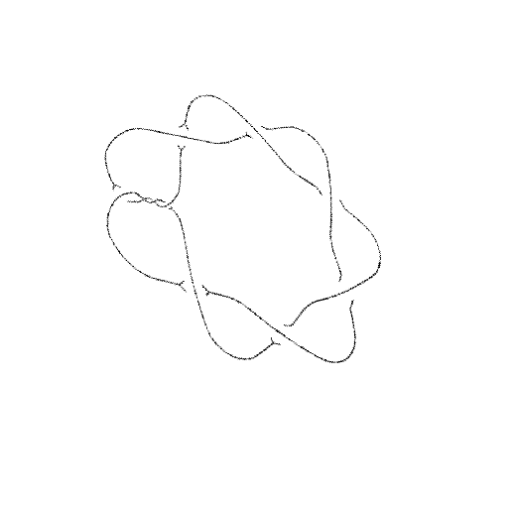
Crossing number: 10